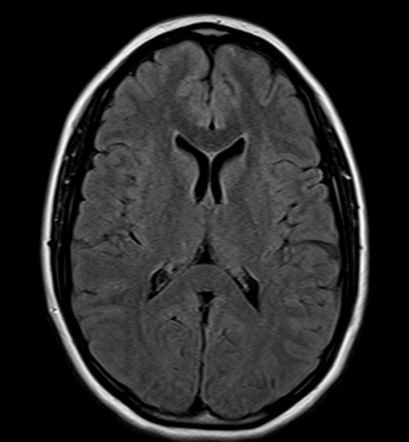
Label: notumor